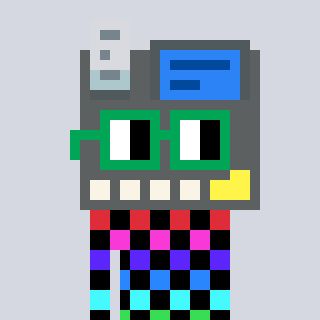
a pixel art character with square green glasses, a cash register-shaped head and a rust-colored body on a cool background